Aerial crown-view tile of a tropical tree (Barro Colorado Island, Panama), acquired 20241216:
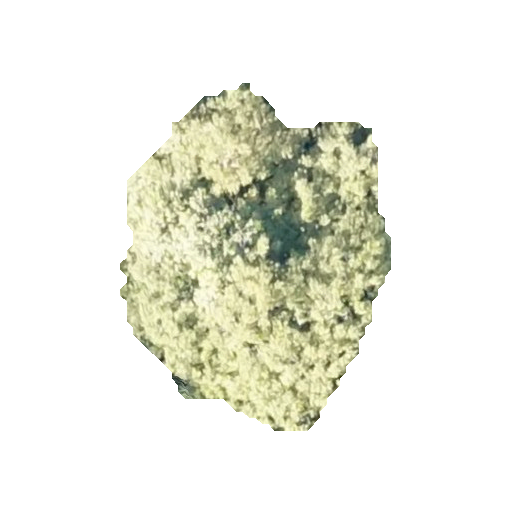
Species: Spondias mombin
GBIF accepted scientific name: Spondias mombin
Crown area: 97.331 m²